Question: I have a UIscrollView that uses a pagecontrol. I'm adding tables to the scrollview in code. The tableviews should have a padding of 20px on each side. So I do the following.
'''
CGRect frame = self.scrollView.bounds;
frame.size.width = 280.0f;
frame.size.height = self.scrollView.bounds.size.height;
frame.origin.x = (320 * page)+20;
NSLog(@"orgin x is %d",(320 * page)+20);
NSLog(@"orgin x is %f",frame.origin.x);
frame.origin.y = 0;
UITableView *tableStage = [[UITableView alloc]initWithFrame:frame];
tableStage.backgroundColor = [UIColor colorWithRed:(250/255.0) green:(248/255.0) blue:(247/255.0) alpha:100];
tableStage.delegate = self;
tableStage.dataSource = self;
tableStage.tag = page;
tableStage.contentMode = UIViewContentModeScaleAspectFit;
[self.scrollView addSubview:tableStage];
[self.pageViews replaceObjectAtIndex:page withObject:tableStage];
'''
But I'm getting the following result.

Like you can see the next tableview is always moving something more to the left. Any idea how I can fix this?
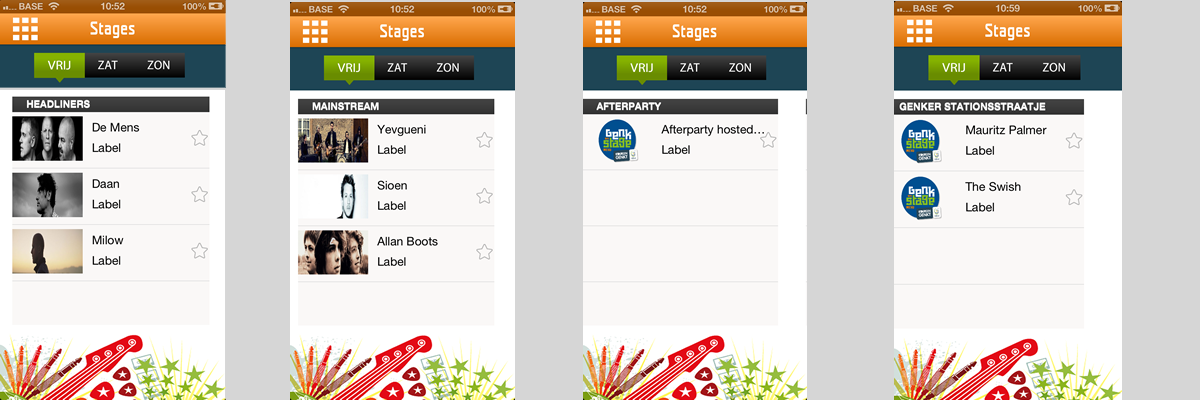
Answer: Try this
'''
CGRect frame = self.scrollView.bounds;
float offset=20;
frame.size.width = frame.size.width-(2*offset);
frame.origin.x = (320 * page)+offset;
frame.origin.y = 0;
UITableView *tableStage = [[UITableView alloc]initWithFrame:frame];
'''
and no need for this line
'''
tableStage.contentMode = UIViewContentModeScaleAspectFit;
'''